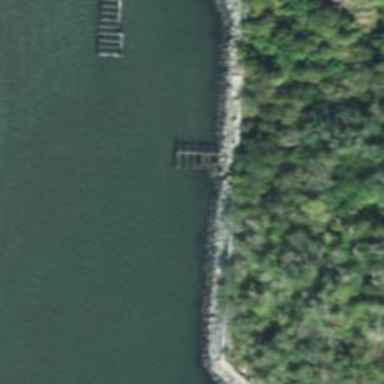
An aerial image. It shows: Ruined pier structure.